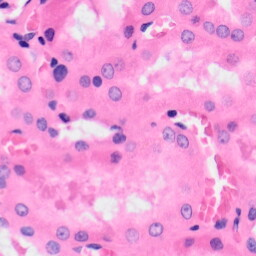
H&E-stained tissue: Kidney